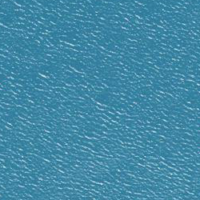
EUNIS habitat code: 14
Species observed at this site:
Hedysarum hedysaroides